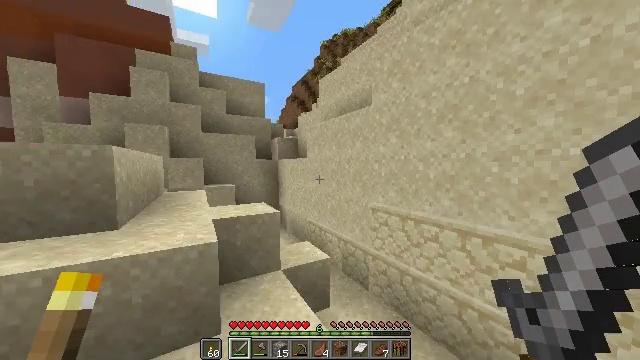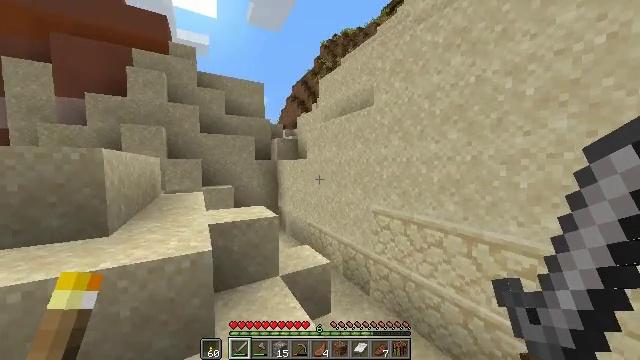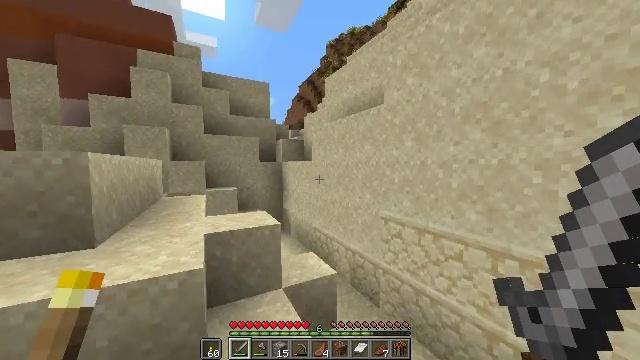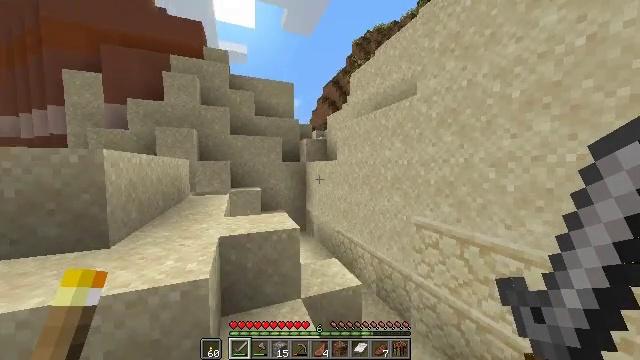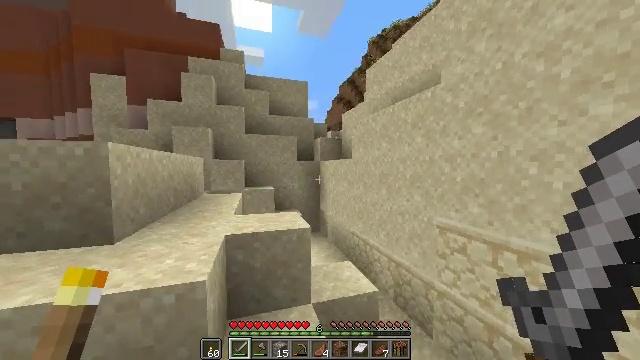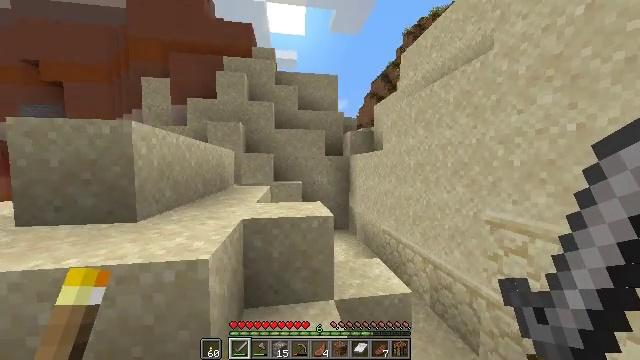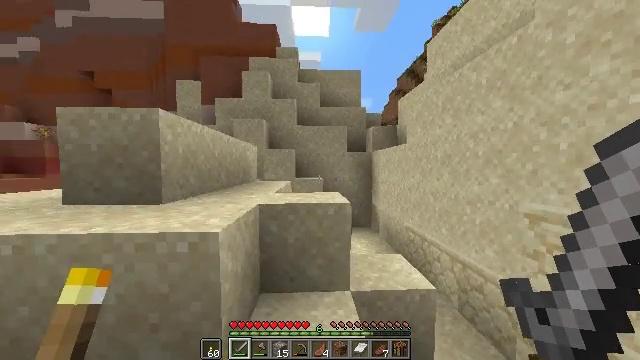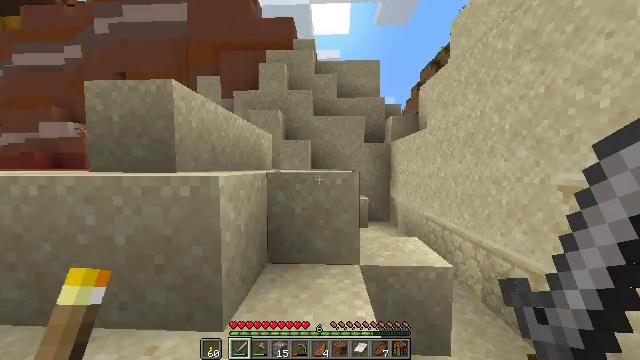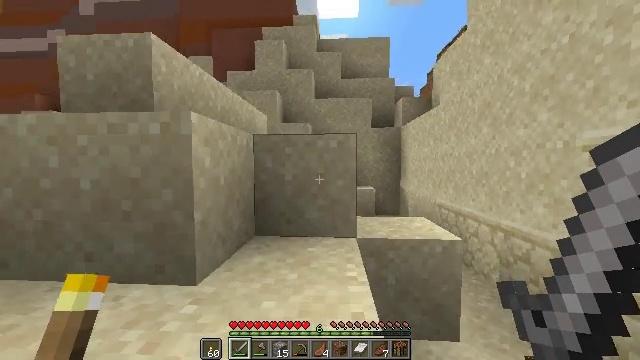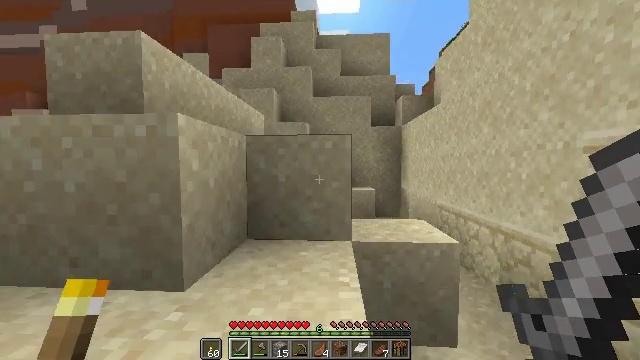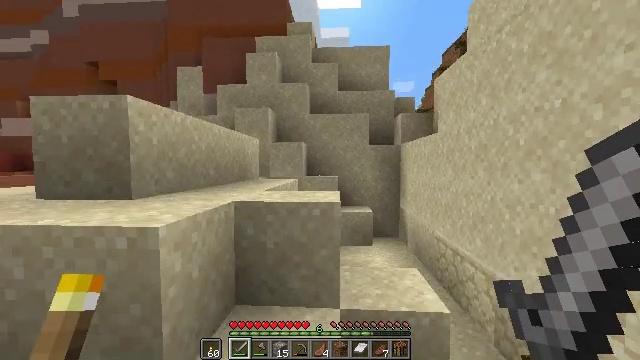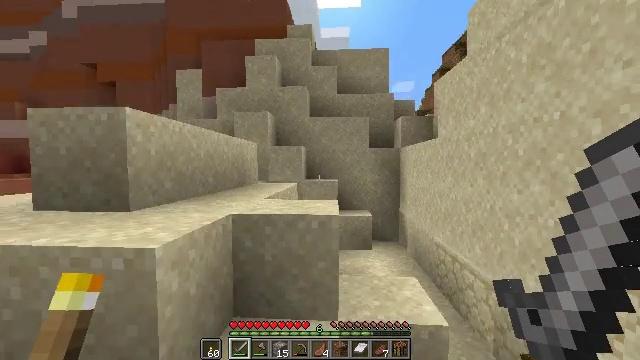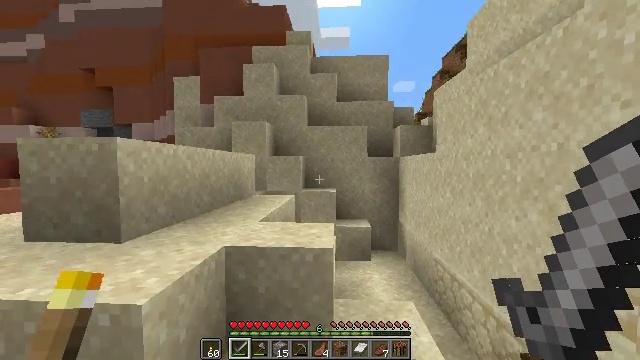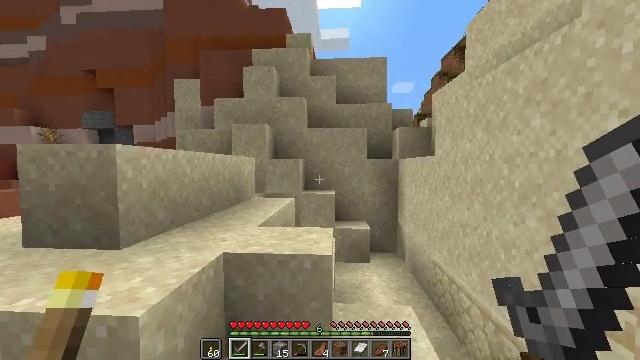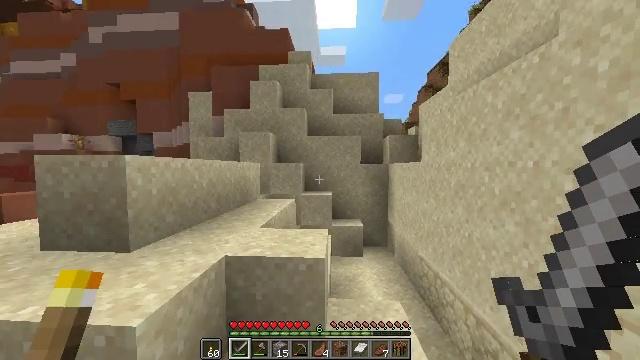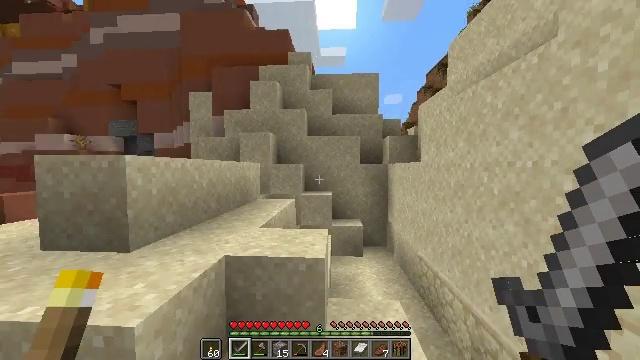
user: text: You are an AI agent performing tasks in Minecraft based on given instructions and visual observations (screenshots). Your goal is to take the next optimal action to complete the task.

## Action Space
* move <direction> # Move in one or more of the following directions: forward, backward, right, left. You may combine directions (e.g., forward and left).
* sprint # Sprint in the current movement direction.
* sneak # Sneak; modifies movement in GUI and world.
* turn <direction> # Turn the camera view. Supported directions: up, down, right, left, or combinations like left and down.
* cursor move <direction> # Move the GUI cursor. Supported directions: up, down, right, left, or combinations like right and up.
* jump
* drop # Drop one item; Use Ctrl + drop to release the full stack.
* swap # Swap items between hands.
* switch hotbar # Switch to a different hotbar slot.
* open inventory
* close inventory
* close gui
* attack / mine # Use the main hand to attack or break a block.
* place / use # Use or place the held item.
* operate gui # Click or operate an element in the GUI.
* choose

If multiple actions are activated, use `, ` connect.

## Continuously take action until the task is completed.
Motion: motion action
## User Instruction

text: Collect sand to make glass.
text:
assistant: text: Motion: move forward, sprint, jump
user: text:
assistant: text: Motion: move forward, sprint, turn left, jump
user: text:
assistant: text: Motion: move forward, sprint, turn left, jump
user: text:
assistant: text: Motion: move forward, sprint, turn left, jump
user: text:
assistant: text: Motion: move forward, sprint, turn left, jump
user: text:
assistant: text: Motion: move forward, sprint, turn left, jump
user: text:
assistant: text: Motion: move forward, sprint, turn left, jump
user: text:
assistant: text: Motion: move forward, sprint, turn left, jump
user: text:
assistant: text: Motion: move forward, sprint, jump
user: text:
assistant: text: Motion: move forward, sprint, jump
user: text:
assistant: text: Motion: move forward, sprint, jump
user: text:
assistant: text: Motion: move forward, sprint, jump
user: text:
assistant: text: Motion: move forward, sprint, jump
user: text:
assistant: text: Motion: move forward, sprint, jump
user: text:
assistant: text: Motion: move forward, sprint, jump
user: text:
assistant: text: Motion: move forward, sprint, turn left, jump
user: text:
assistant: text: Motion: move forward, sprint, jump
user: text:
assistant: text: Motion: move forward, sprint, jump
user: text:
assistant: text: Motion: move forward, sprint, jump
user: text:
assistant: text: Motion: move forward, sprint, jump
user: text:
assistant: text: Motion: move forward, sprint, turn left and up, jump
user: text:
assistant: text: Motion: move forward, sprint, turn left, jump
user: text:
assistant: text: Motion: move forward, sprint, jump
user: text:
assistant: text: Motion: move forward, sprint, jump
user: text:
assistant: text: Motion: move forward, sprint, jump
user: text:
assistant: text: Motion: move forward, sprint, turn left, jump
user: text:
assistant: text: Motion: move forward, sprint, turn left, jump
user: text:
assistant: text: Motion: move forward, sprint, turn left, jump
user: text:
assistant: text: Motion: move forward, sprint, turn left, jump
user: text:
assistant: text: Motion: move forward, sprint, jump